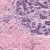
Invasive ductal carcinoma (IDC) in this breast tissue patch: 0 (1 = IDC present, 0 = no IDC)